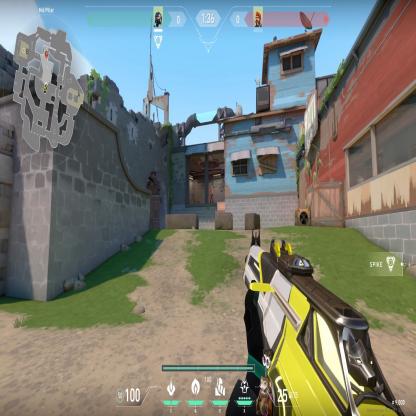
Label: enemy